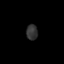
Tissue: skin
Cell type: Epithelial cells
Senescence score: 0.272
Nuclear area (px): 171
Mean DAPI intensity: 51.088